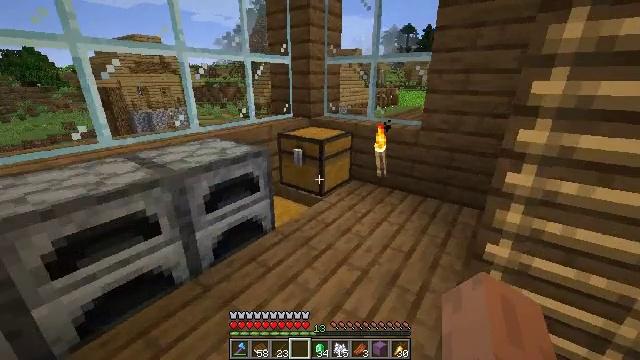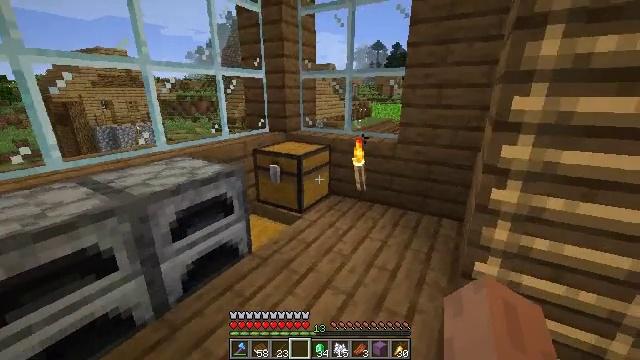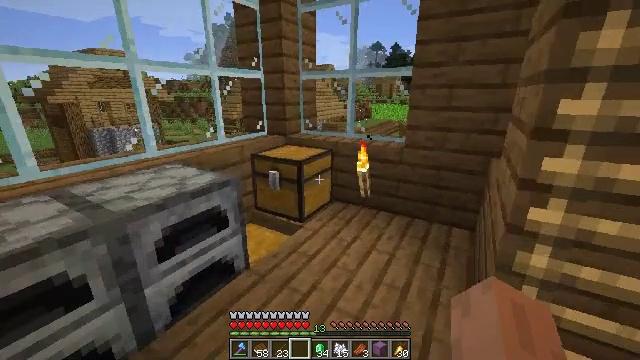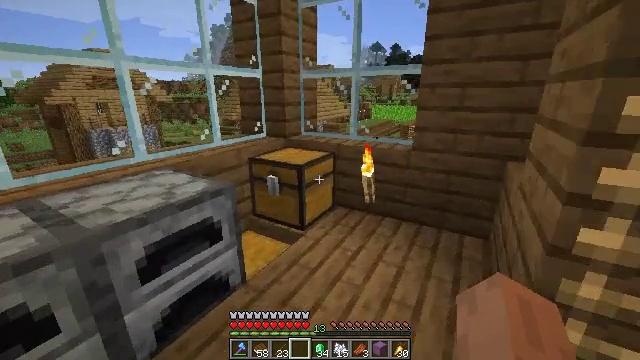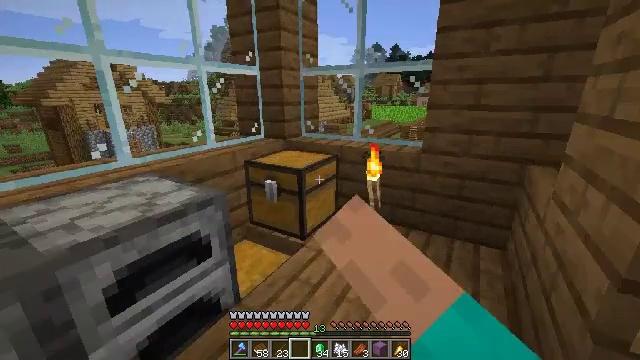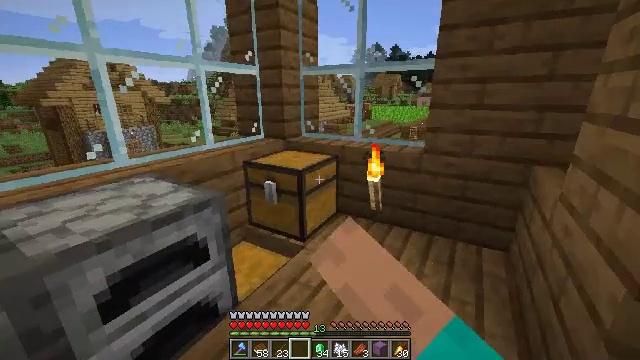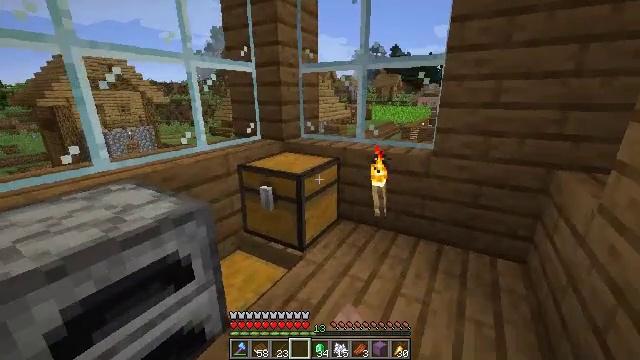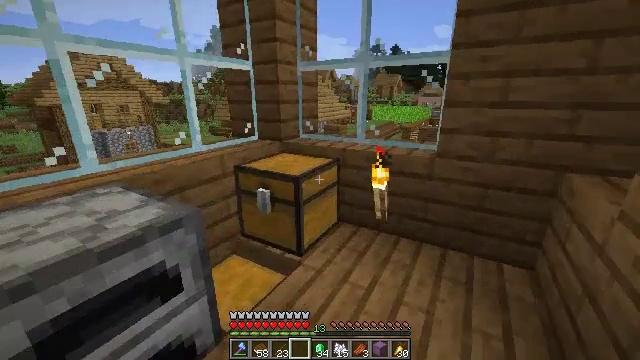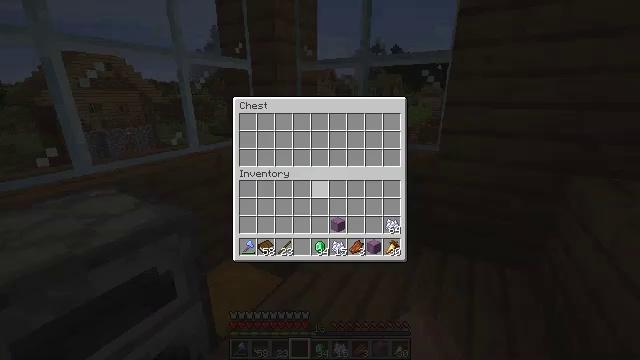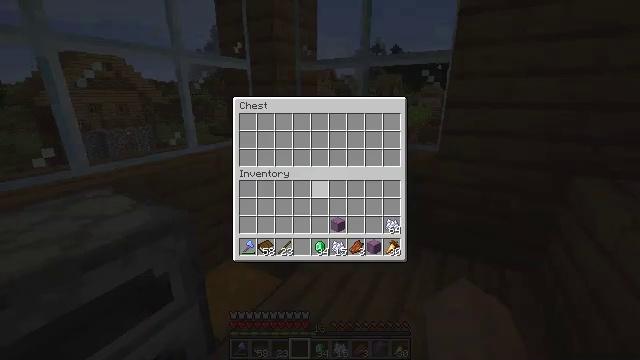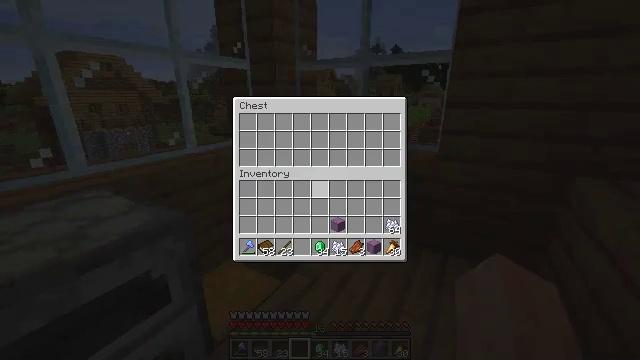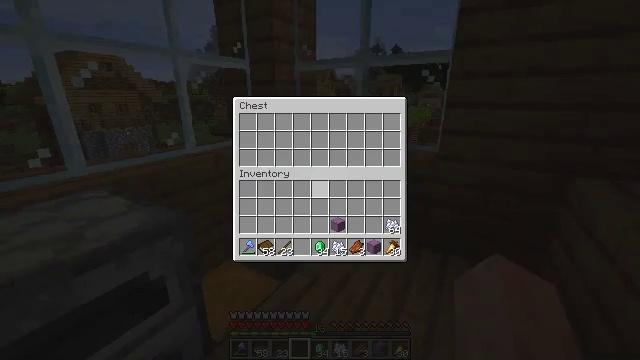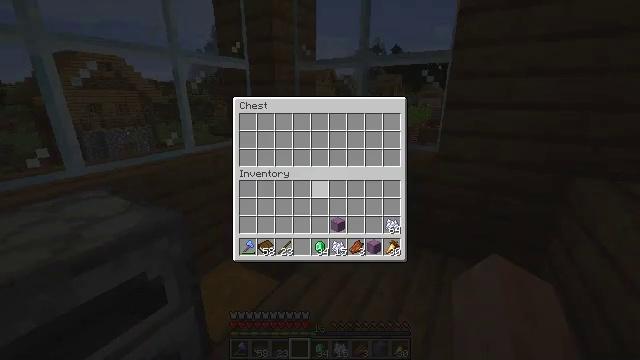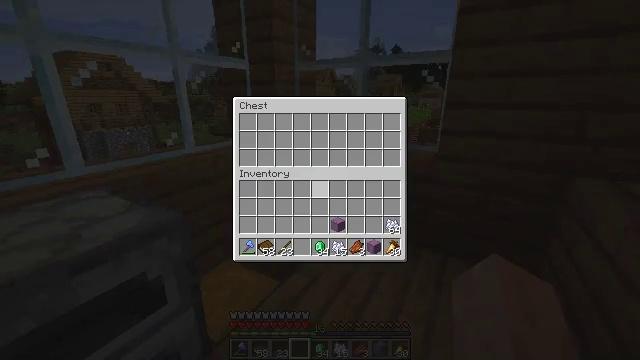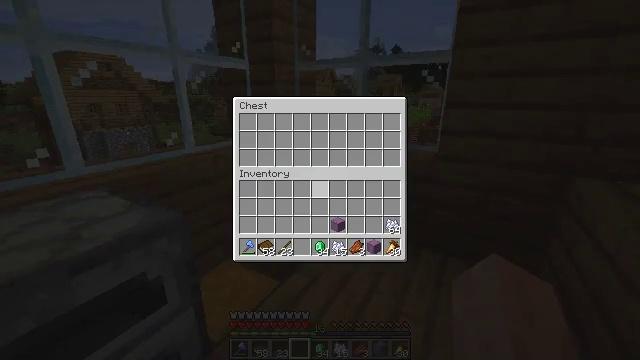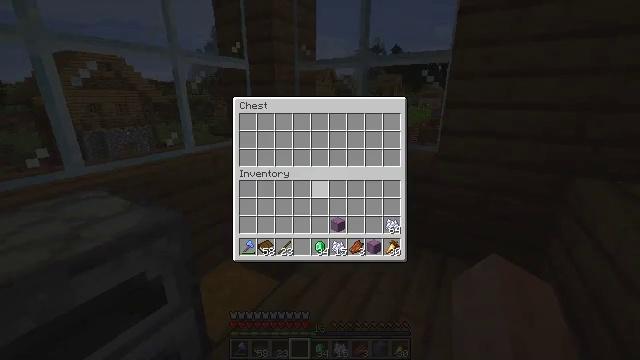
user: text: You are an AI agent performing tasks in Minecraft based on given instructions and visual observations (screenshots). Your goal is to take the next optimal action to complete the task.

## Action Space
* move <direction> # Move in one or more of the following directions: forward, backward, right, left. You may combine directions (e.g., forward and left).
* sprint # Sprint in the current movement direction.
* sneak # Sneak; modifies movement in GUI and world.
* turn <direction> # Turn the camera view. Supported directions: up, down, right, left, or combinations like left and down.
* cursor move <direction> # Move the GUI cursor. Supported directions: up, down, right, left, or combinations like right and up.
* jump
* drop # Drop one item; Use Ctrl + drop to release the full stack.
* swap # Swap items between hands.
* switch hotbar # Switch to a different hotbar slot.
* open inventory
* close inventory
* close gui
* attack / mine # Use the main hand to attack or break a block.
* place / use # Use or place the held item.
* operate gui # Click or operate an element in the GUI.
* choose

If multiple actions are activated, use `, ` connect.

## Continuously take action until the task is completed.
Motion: motion action
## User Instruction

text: Use the enchanting table to craft an enchanted book.
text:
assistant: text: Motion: move forward, turn right and up
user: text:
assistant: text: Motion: move forward
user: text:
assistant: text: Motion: move forward, use / place
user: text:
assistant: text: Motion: move forward, use / place
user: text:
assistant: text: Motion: move forward, use / place
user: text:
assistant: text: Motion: use / place
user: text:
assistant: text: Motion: no_op
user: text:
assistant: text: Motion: open gui
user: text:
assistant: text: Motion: no_op
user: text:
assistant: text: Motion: no_op
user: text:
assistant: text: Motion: no_op
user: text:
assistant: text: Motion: no_op
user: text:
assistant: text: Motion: no_op
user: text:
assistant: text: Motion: no_op
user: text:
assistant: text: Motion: cursor move down
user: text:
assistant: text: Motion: cursor move left and down
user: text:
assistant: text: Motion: close gui
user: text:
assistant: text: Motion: turn left and down, open inventory
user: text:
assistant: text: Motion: turn left and down
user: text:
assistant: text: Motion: no_op
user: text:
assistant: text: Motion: turn down
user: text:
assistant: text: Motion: move forward, turn down
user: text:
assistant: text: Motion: move forward, turn right and down
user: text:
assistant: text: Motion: move forward, turn right and down
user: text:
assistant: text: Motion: turn down, use / place
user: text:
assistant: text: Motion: turn down, use / place
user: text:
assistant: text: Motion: use / place
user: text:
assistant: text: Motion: use / place
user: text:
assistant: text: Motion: no_op
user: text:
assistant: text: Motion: no_op